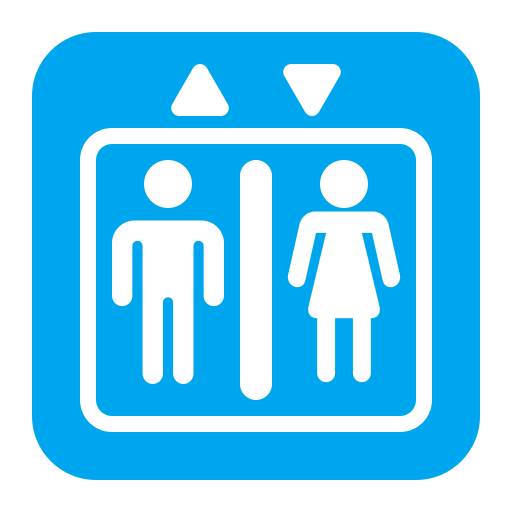
elevator flat